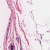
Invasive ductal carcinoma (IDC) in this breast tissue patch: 0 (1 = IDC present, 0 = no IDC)